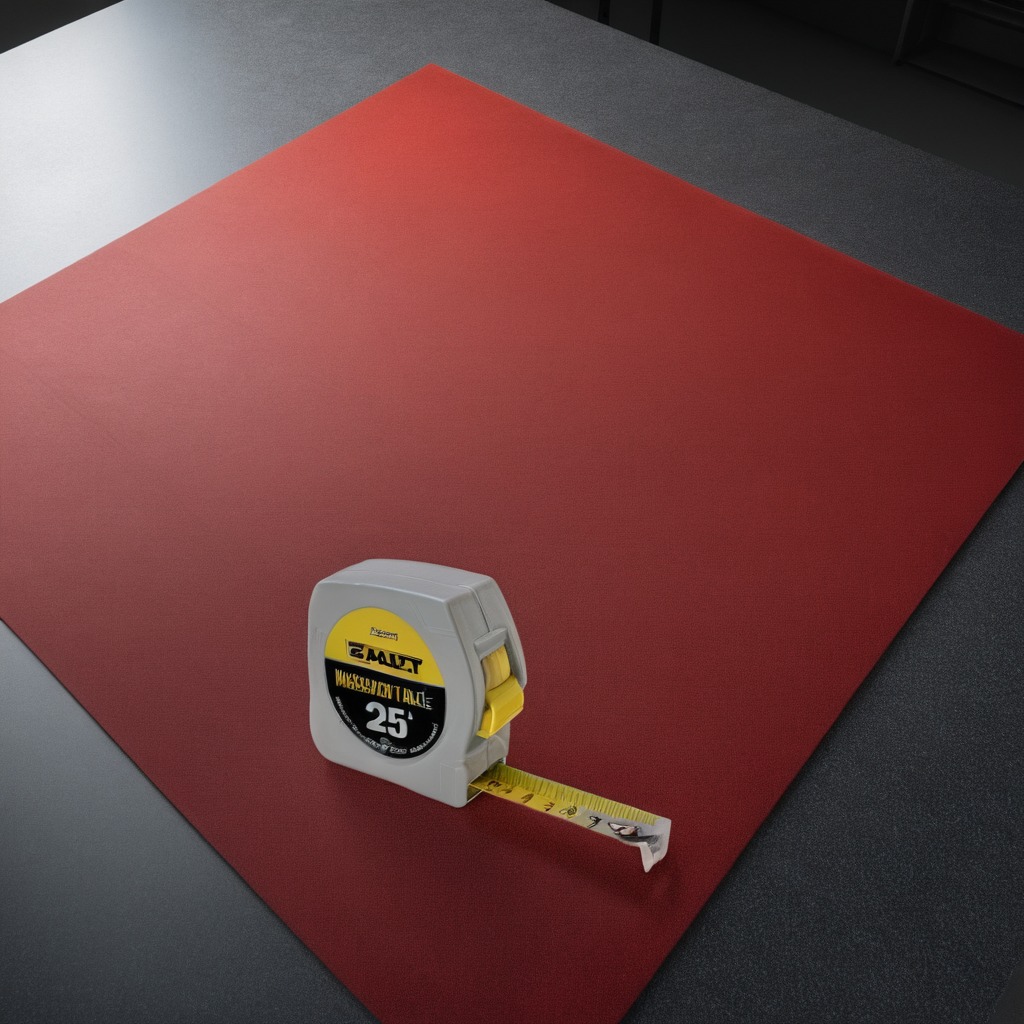
A measuring tape lies on a clean granite tabletop covered with a red rubber mat inside a workshop under bright overhead lighting crisp shadows high clarity worn but beneath the mat